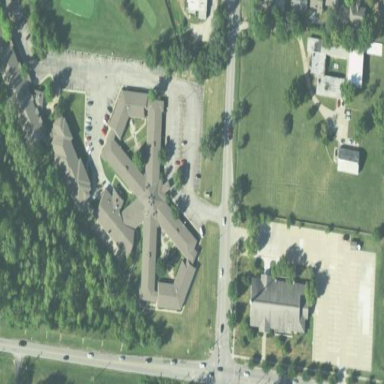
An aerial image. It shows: Nursing home.